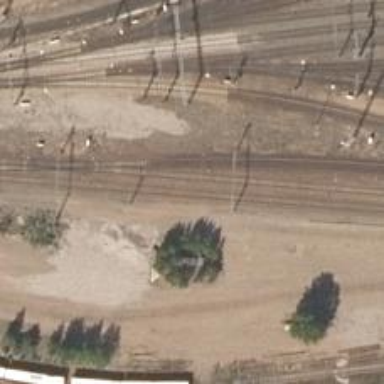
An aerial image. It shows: Railway with continuous electrified contact line.